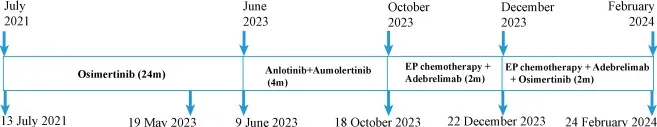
Case presentation of the 68-year-old female patient of SCLC transformation, including timeline, treatment details, chest CT images, neck ultrasound images, HE staining images and NGS findings. CT, computed tomography; HE, hematoxylin and eosin; SCLC, small cell lung cancer; NGS, next-generation sequencing; 19del, exon19 deletion; IHC, immunohistochemistry; TTF-1, thyroid transcription factor-1; Syn, synaptophysin.
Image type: chart (chart)